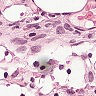
Metastatic tissue present: no